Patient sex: M
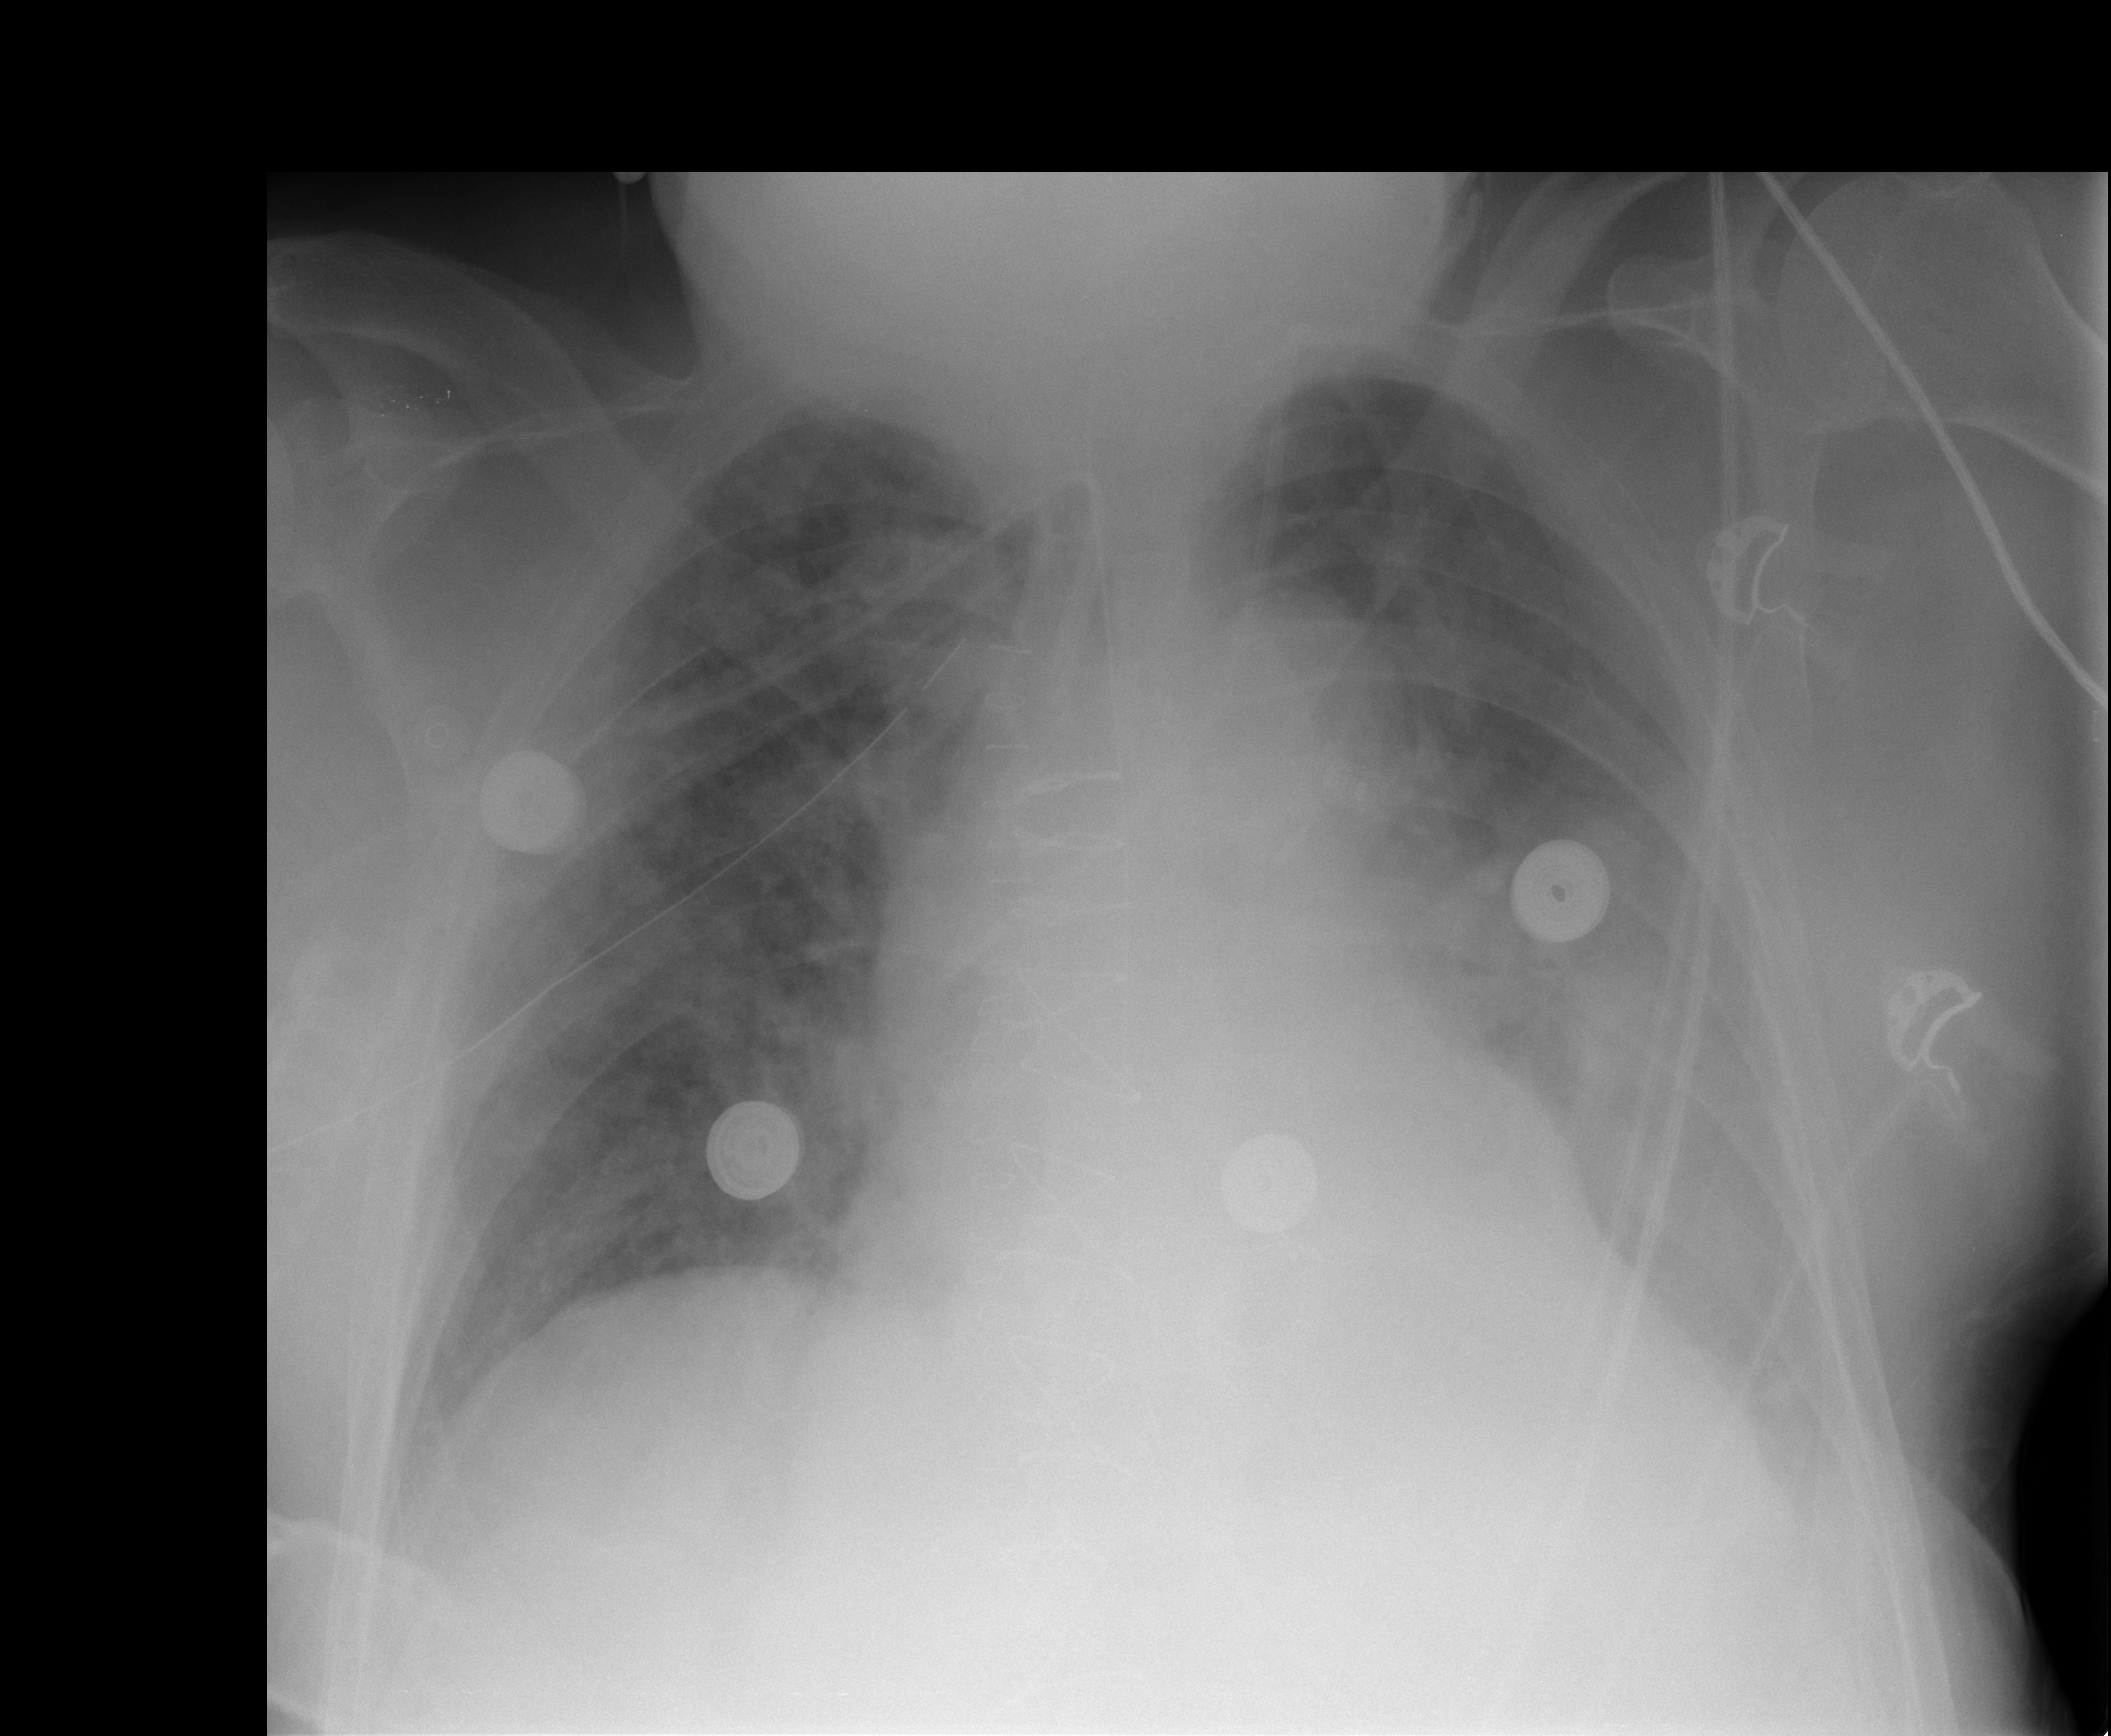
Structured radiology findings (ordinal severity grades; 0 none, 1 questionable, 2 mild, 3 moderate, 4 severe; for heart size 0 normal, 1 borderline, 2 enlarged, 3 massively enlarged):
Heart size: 1
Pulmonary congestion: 2
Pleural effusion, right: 2
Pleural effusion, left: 2
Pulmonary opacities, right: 2
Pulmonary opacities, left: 0
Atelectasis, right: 0
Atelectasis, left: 2